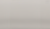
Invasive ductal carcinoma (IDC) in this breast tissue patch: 0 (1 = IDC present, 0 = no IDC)